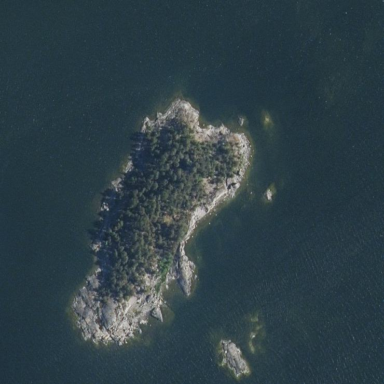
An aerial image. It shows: Islet along the natural coastline.